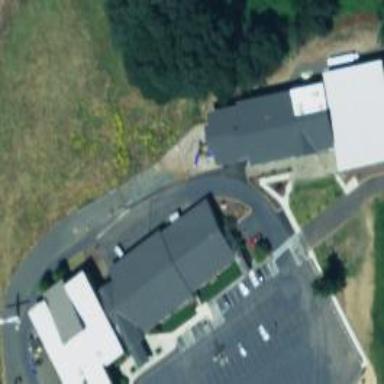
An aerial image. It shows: School building.